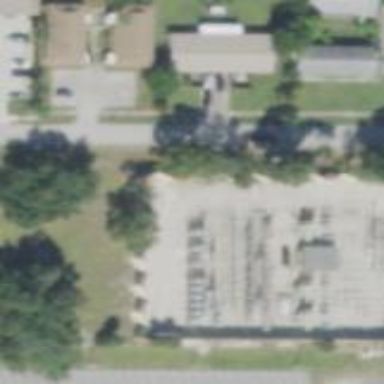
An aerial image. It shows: Outdoor distribution substation.